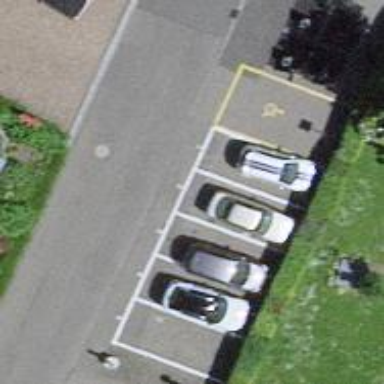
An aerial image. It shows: Street side parking area.